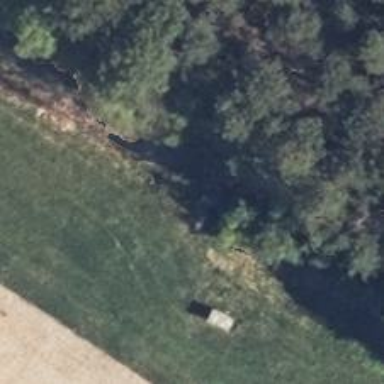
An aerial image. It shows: Culvert tunnel.